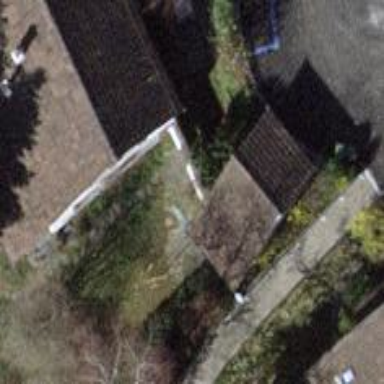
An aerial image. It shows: Gabled garage building.